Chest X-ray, AP view. Patient: 53 years old, sex F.
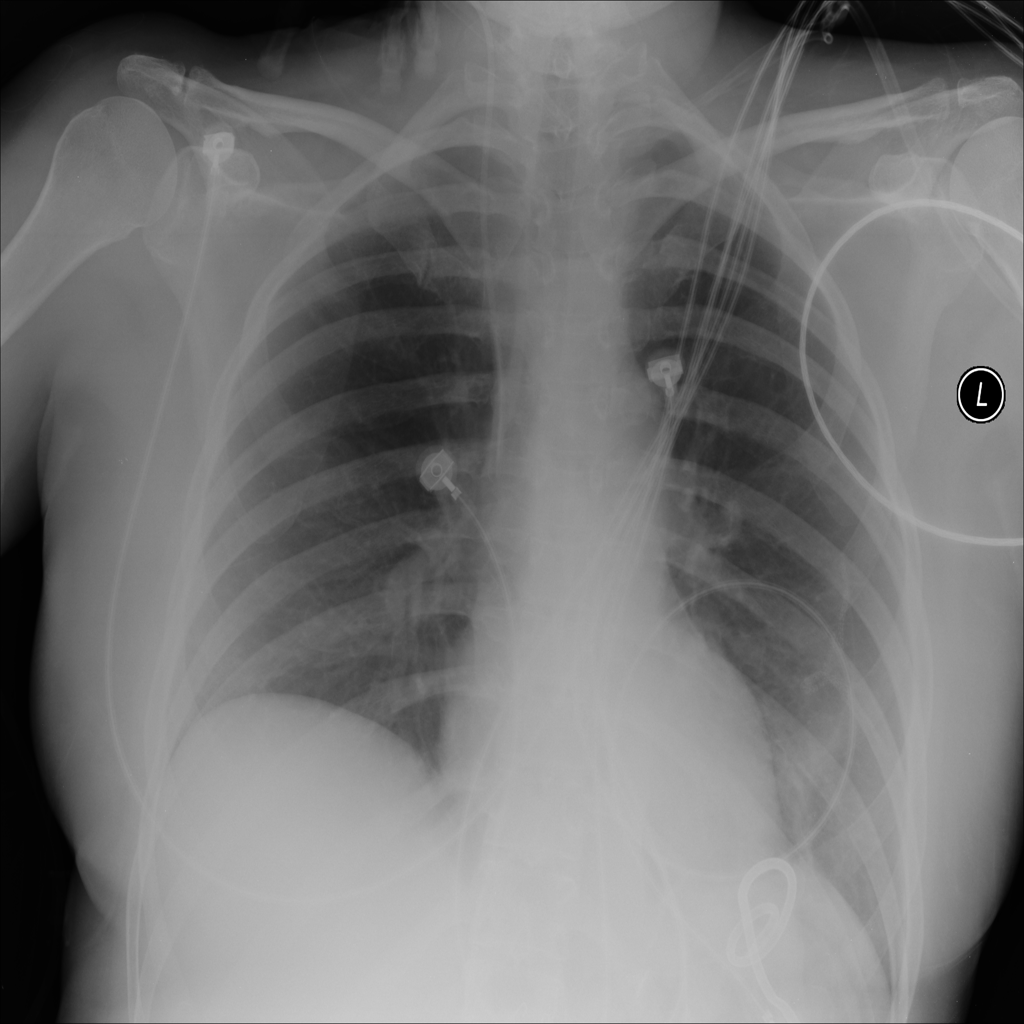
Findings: No Finding